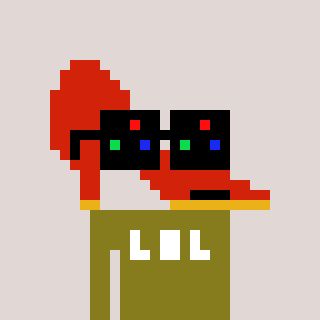
a pixel art character with square black sunglasses, a highheel-shaped head and a gunk-colored body on a warm background